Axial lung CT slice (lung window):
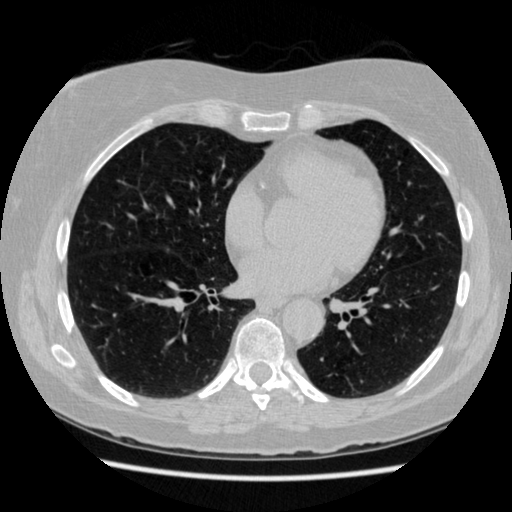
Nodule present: no